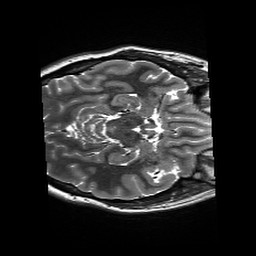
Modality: T2w
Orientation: axial
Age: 22
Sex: female